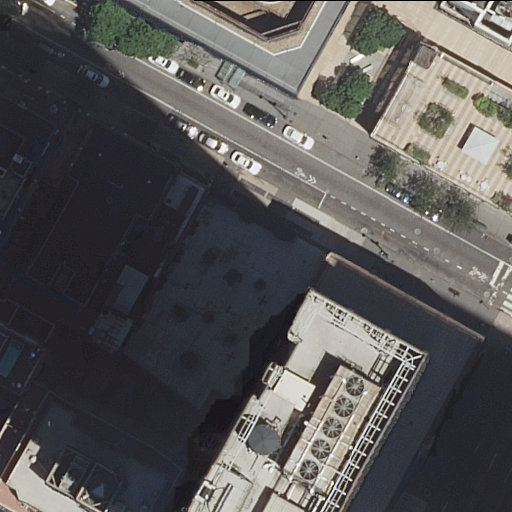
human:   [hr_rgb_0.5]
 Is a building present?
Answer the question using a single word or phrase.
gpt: yes

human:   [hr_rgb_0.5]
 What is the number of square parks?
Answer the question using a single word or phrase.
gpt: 0

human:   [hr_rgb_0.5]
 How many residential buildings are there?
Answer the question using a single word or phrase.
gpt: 8

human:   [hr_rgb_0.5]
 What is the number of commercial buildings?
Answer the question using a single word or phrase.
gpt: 0

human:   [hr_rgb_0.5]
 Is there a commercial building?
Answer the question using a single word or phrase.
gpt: no

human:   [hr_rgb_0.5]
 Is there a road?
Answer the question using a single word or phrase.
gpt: yes

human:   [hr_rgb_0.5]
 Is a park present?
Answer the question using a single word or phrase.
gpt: yes

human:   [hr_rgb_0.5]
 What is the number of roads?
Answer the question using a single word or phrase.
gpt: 3

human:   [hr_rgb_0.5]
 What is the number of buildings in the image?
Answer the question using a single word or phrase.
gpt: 9

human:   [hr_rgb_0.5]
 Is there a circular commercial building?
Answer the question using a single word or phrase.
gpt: no

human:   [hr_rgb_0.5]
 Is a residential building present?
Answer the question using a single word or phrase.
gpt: yes

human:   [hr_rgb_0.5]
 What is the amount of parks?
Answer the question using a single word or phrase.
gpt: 1

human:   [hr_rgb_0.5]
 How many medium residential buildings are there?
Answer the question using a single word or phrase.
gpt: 2

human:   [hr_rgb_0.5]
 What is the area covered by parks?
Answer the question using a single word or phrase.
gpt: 1061m2

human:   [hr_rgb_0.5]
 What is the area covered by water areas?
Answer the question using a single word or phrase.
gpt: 0m2

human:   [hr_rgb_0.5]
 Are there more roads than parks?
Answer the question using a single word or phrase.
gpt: yes

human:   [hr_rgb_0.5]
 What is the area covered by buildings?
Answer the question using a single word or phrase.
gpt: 4760m2

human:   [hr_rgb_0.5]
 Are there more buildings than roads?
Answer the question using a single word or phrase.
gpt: yes

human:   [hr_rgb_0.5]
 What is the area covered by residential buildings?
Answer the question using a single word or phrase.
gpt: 4332m2

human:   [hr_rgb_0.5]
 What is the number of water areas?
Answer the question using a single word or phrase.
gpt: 0

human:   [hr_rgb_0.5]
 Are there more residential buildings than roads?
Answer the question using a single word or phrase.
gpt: yes

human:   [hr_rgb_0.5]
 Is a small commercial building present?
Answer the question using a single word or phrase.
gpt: no

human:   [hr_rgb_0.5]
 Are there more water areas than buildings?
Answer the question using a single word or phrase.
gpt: no

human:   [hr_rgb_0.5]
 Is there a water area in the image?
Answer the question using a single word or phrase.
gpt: no

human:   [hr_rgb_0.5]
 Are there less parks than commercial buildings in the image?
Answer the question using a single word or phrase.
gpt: no

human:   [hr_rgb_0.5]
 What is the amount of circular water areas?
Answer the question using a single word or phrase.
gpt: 0

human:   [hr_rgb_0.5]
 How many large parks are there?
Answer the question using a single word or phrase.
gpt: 1

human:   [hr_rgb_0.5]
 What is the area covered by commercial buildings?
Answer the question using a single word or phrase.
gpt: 0m2

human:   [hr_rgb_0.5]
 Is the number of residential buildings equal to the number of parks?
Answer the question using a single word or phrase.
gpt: no

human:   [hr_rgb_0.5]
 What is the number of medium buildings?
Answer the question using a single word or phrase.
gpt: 3

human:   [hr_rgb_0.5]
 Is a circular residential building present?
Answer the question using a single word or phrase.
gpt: no

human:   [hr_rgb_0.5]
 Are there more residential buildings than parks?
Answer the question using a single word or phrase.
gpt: yes

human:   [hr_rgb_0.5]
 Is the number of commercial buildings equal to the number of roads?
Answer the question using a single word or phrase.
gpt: no

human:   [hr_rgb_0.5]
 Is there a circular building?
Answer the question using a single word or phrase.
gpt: no

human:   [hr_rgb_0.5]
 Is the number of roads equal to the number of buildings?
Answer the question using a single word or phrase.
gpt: no

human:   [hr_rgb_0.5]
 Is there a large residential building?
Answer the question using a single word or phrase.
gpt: yes

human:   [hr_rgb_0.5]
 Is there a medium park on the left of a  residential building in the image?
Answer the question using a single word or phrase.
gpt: no

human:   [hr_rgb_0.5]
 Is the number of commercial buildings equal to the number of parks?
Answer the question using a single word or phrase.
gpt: no

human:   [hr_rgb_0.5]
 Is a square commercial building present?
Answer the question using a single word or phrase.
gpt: no

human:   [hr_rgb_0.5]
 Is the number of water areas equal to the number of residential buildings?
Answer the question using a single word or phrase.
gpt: no

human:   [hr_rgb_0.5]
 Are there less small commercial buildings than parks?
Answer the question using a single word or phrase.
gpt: yes

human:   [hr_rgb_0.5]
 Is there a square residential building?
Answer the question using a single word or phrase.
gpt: no

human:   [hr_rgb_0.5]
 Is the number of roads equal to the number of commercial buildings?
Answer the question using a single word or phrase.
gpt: no

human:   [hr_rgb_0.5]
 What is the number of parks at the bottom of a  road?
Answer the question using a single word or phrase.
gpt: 1

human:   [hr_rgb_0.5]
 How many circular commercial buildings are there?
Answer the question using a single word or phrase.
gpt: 0

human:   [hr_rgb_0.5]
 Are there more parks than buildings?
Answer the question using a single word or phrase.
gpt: no

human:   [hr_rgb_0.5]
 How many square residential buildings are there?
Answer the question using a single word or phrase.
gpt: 0

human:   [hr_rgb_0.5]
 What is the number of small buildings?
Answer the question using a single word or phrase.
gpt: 2

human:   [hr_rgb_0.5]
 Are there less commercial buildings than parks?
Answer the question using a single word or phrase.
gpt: yes

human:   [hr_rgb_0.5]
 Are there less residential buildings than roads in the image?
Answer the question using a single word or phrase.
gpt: no

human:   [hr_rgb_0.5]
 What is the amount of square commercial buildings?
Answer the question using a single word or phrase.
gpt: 0

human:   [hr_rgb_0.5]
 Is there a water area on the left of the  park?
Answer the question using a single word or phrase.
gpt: no

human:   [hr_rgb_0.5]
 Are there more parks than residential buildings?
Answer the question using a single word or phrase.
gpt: no

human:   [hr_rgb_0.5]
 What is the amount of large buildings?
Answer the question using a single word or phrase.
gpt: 4

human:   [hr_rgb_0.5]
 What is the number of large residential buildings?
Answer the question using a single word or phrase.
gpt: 4

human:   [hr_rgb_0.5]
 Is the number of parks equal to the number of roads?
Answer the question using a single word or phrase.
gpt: no

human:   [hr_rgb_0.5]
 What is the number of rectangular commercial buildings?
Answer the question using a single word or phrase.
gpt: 0

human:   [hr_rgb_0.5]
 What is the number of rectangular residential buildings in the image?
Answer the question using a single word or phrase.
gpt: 4

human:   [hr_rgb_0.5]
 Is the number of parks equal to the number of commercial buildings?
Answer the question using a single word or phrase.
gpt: no

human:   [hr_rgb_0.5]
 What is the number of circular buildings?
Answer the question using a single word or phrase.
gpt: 0

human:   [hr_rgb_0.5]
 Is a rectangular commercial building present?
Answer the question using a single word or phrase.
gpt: no

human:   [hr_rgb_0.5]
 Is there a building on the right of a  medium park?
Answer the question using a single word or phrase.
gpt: no

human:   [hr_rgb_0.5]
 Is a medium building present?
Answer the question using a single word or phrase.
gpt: yes

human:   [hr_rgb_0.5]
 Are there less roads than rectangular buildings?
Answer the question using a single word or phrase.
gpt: yes